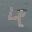
Label: 4